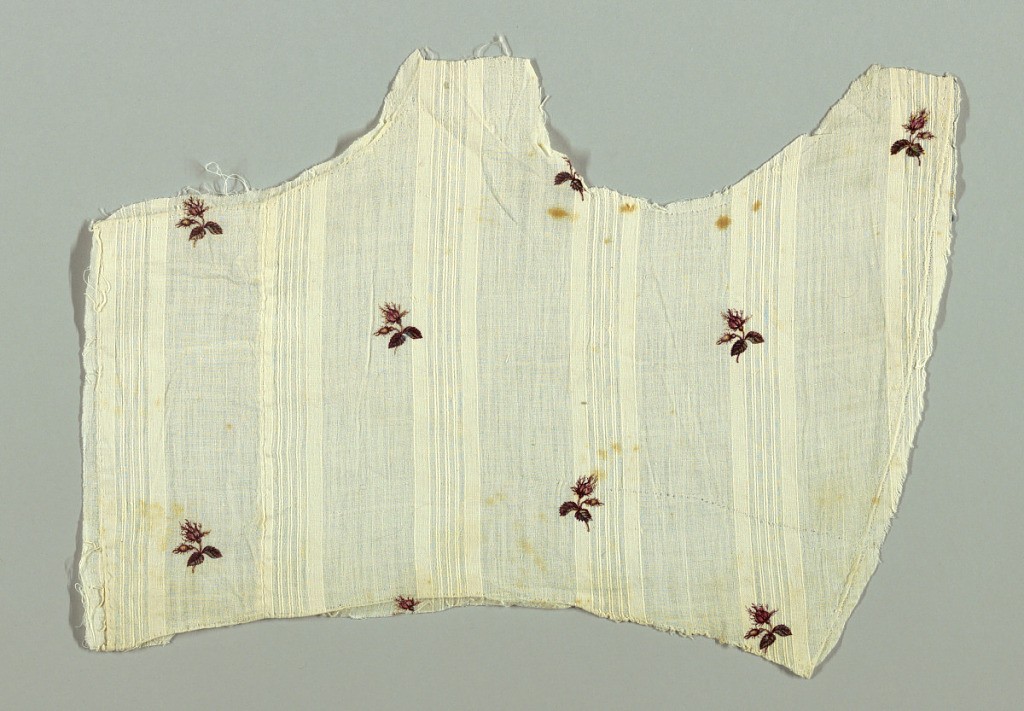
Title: Textile
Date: ca. 1835
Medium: cotton Technique: roller printed
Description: Fragments from a dress. Semi-transparent cotton with self-stripe printed with scattered, widely-spaced naturalistic rosebud in multicolor. Three blue threads in selvages.